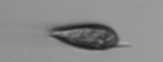
Label: Prorocentrum_triestinum